Field crop: maize
Growth stage: 2
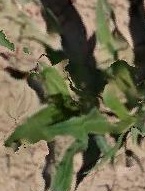
Species: maize